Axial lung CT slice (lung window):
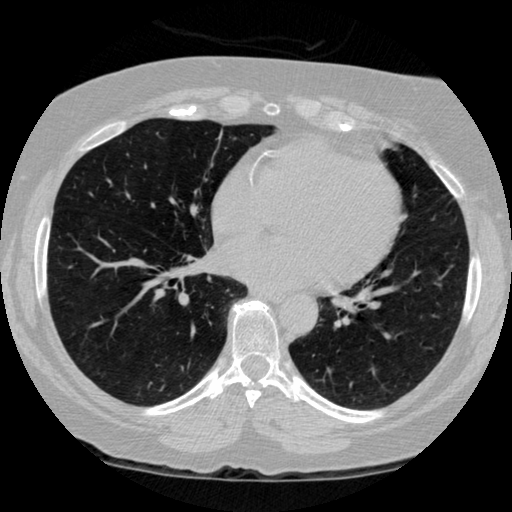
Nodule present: no